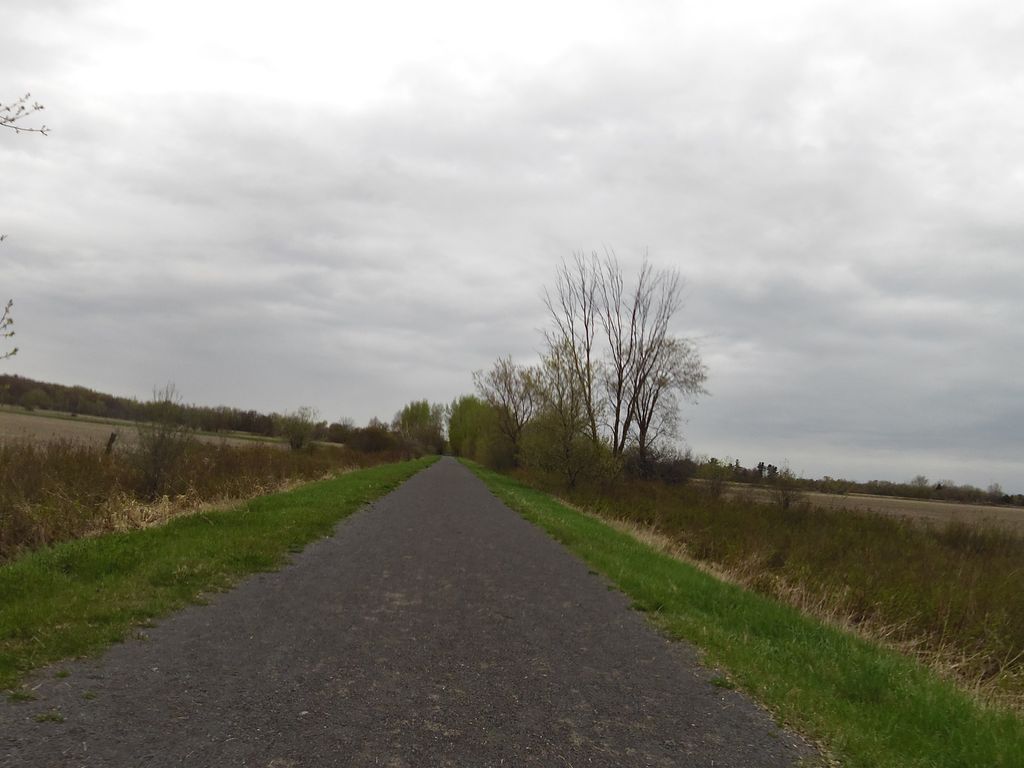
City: ottawa-gatineau